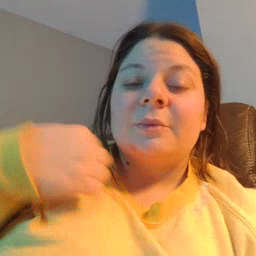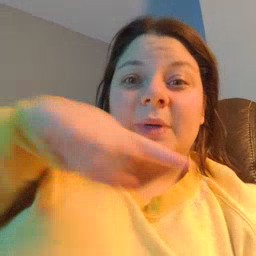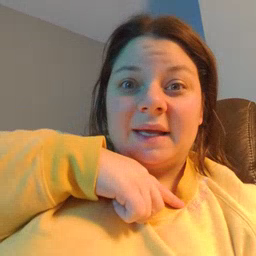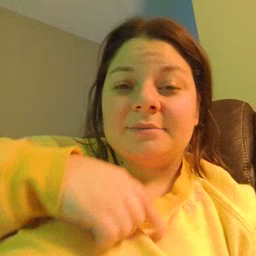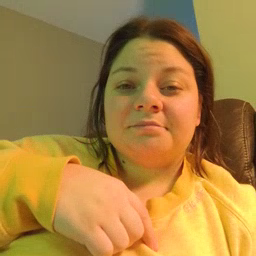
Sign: weus